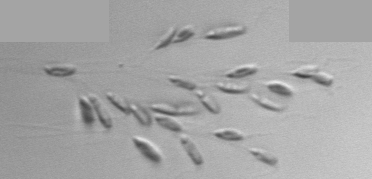
Label: Dinobryon